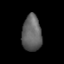
Tissue: lung
Cell type: Endothelial cells
Senescence score: 0.6373
Nuclear area (px): 684
Mean DAPI intensity: 99.019